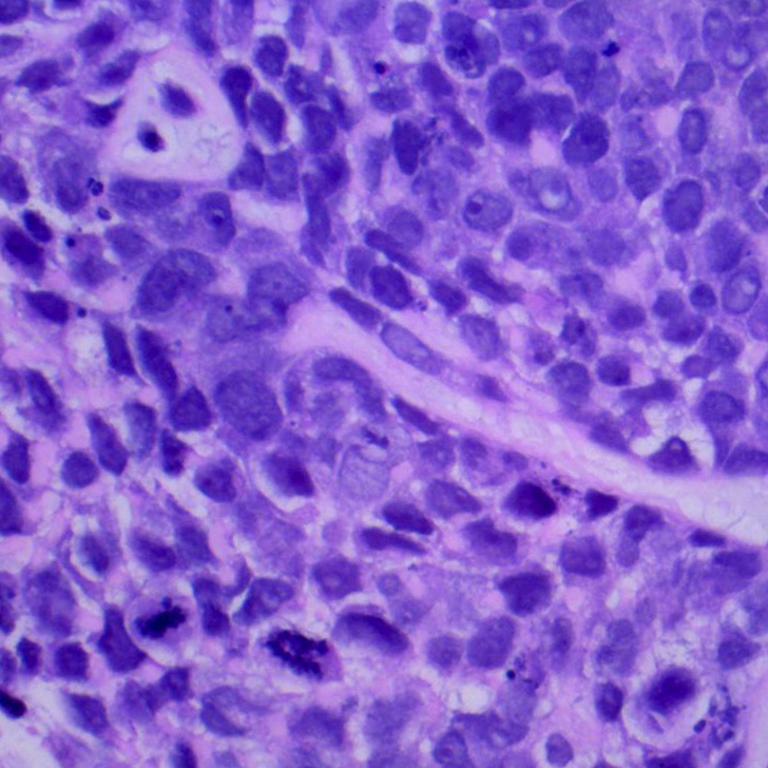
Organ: lung
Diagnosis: squamous carcinomas